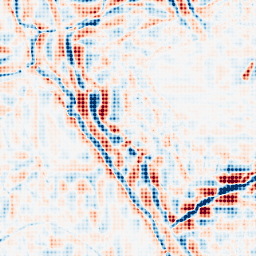
Category: wavelet
Decomposition family: wavelet_reverse_biorthogonal
Decomposition parameters: wavelet: rbio5.5
level: 4
Upsampling method: sinc_blackman
Upsampling parameters: scale: 8
kernel_size: 8
Upsampling scale: 8